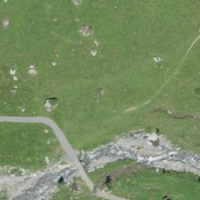
EUNIS habitat code: 23
Species observed at this site:
Motacilla alba